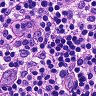
Metastatic tissue present: no